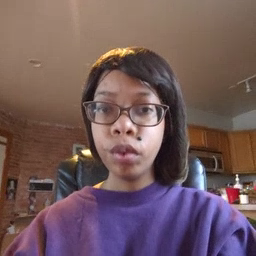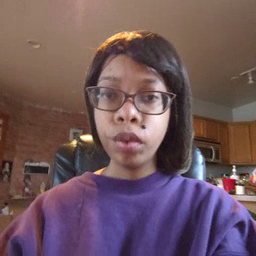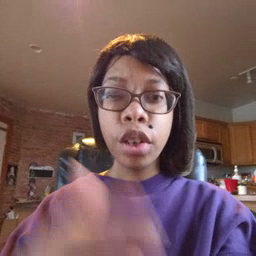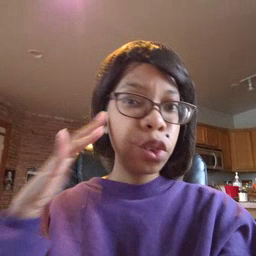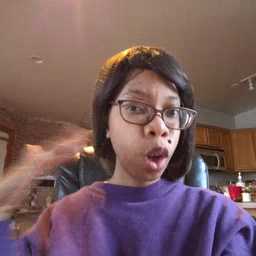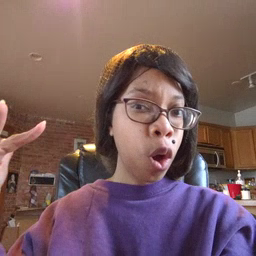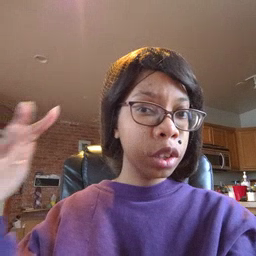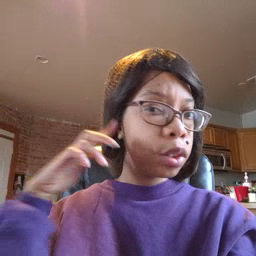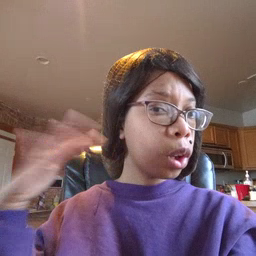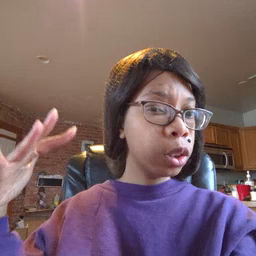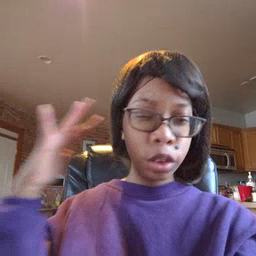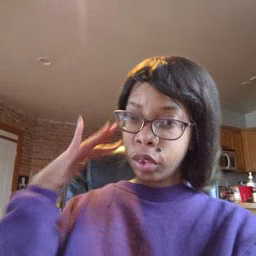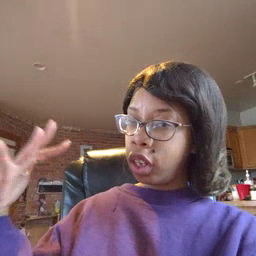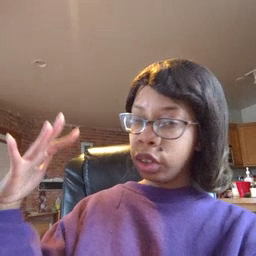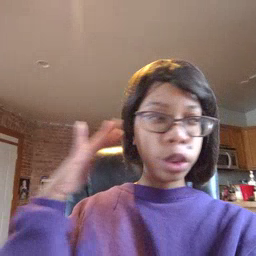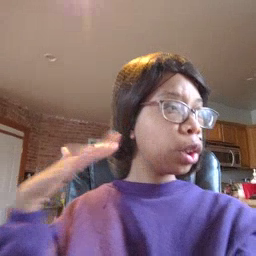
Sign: noisy